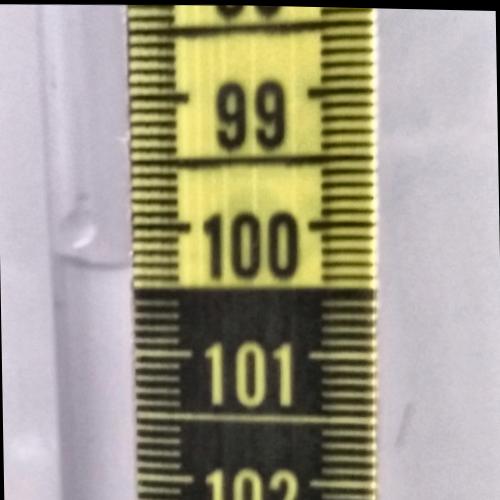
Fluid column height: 100.3 cm